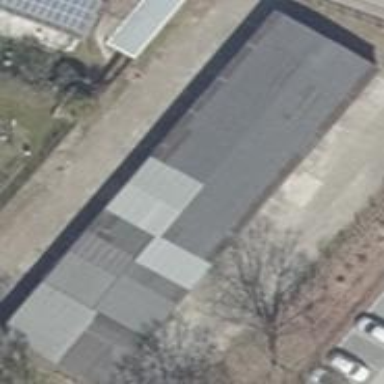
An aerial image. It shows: Group of garages.